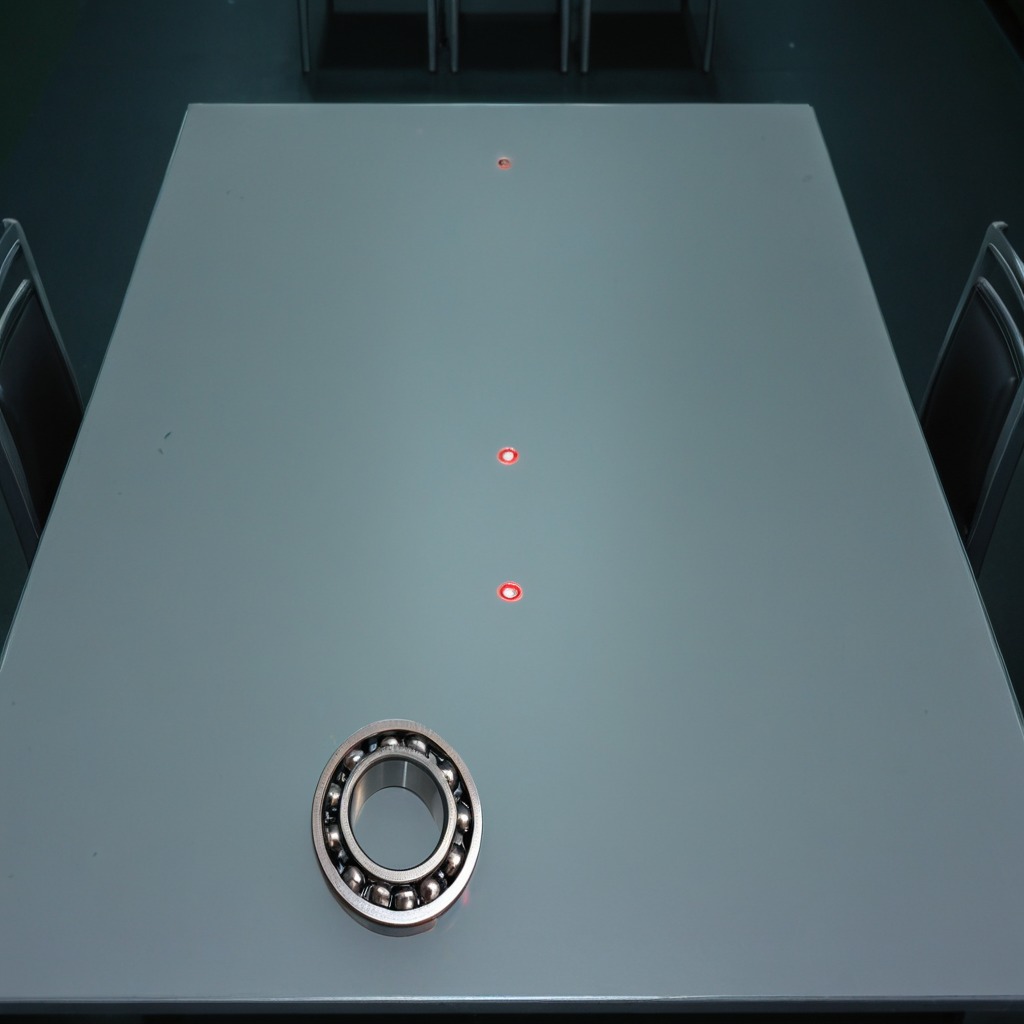
A metal ball bearing is lying on a clean empty table in a railway signal maintenance room lit by harsh overhead fluorescents.